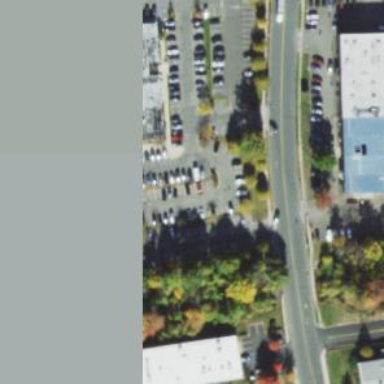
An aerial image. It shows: Office building.